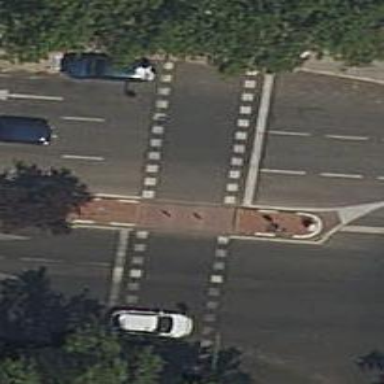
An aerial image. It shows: Road with traffic signals.